Question: I am looking for a way to create a shortcut on the user's home screen or export a standalone app. The app <URL> in the App Store does this already, I just don't know how they accomplish it. Does anyone know?

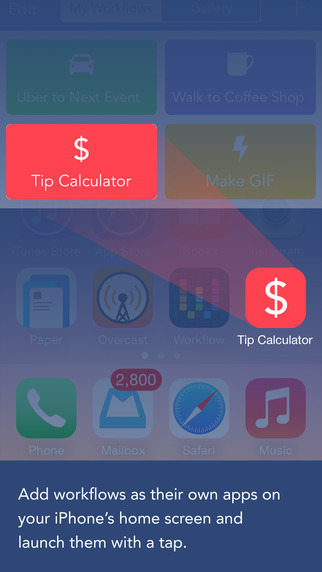
Answer: What you search for has been covered here a lot of times:
<URL>
<URL>
<URL>
<URL>